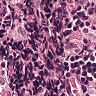
Metastatic tissue present: no